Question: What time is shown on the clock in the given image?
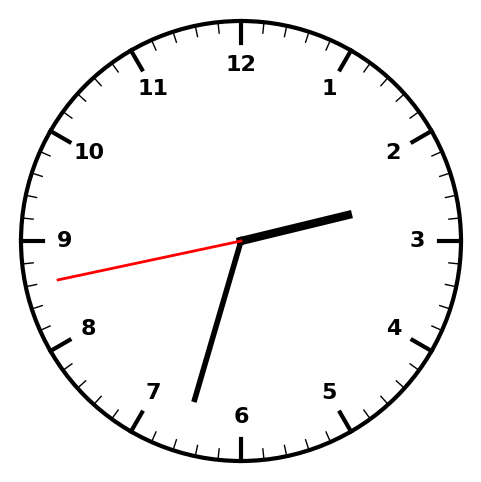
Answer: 02:32:43